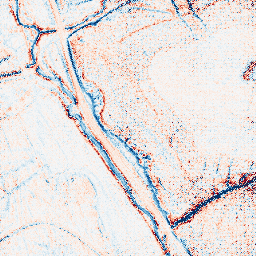
Category: edge_preserving
Decomposition family: anisotropic_diffusion
Decomposition parameters: iterations: 20
kappa: 100
gamma: 0.1
Upsampling method: regularized
Upsampling parameters: scale: 4
lambda_reg: 0.1
Upsampling scale: 4